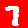
Digit: 7